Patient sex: M
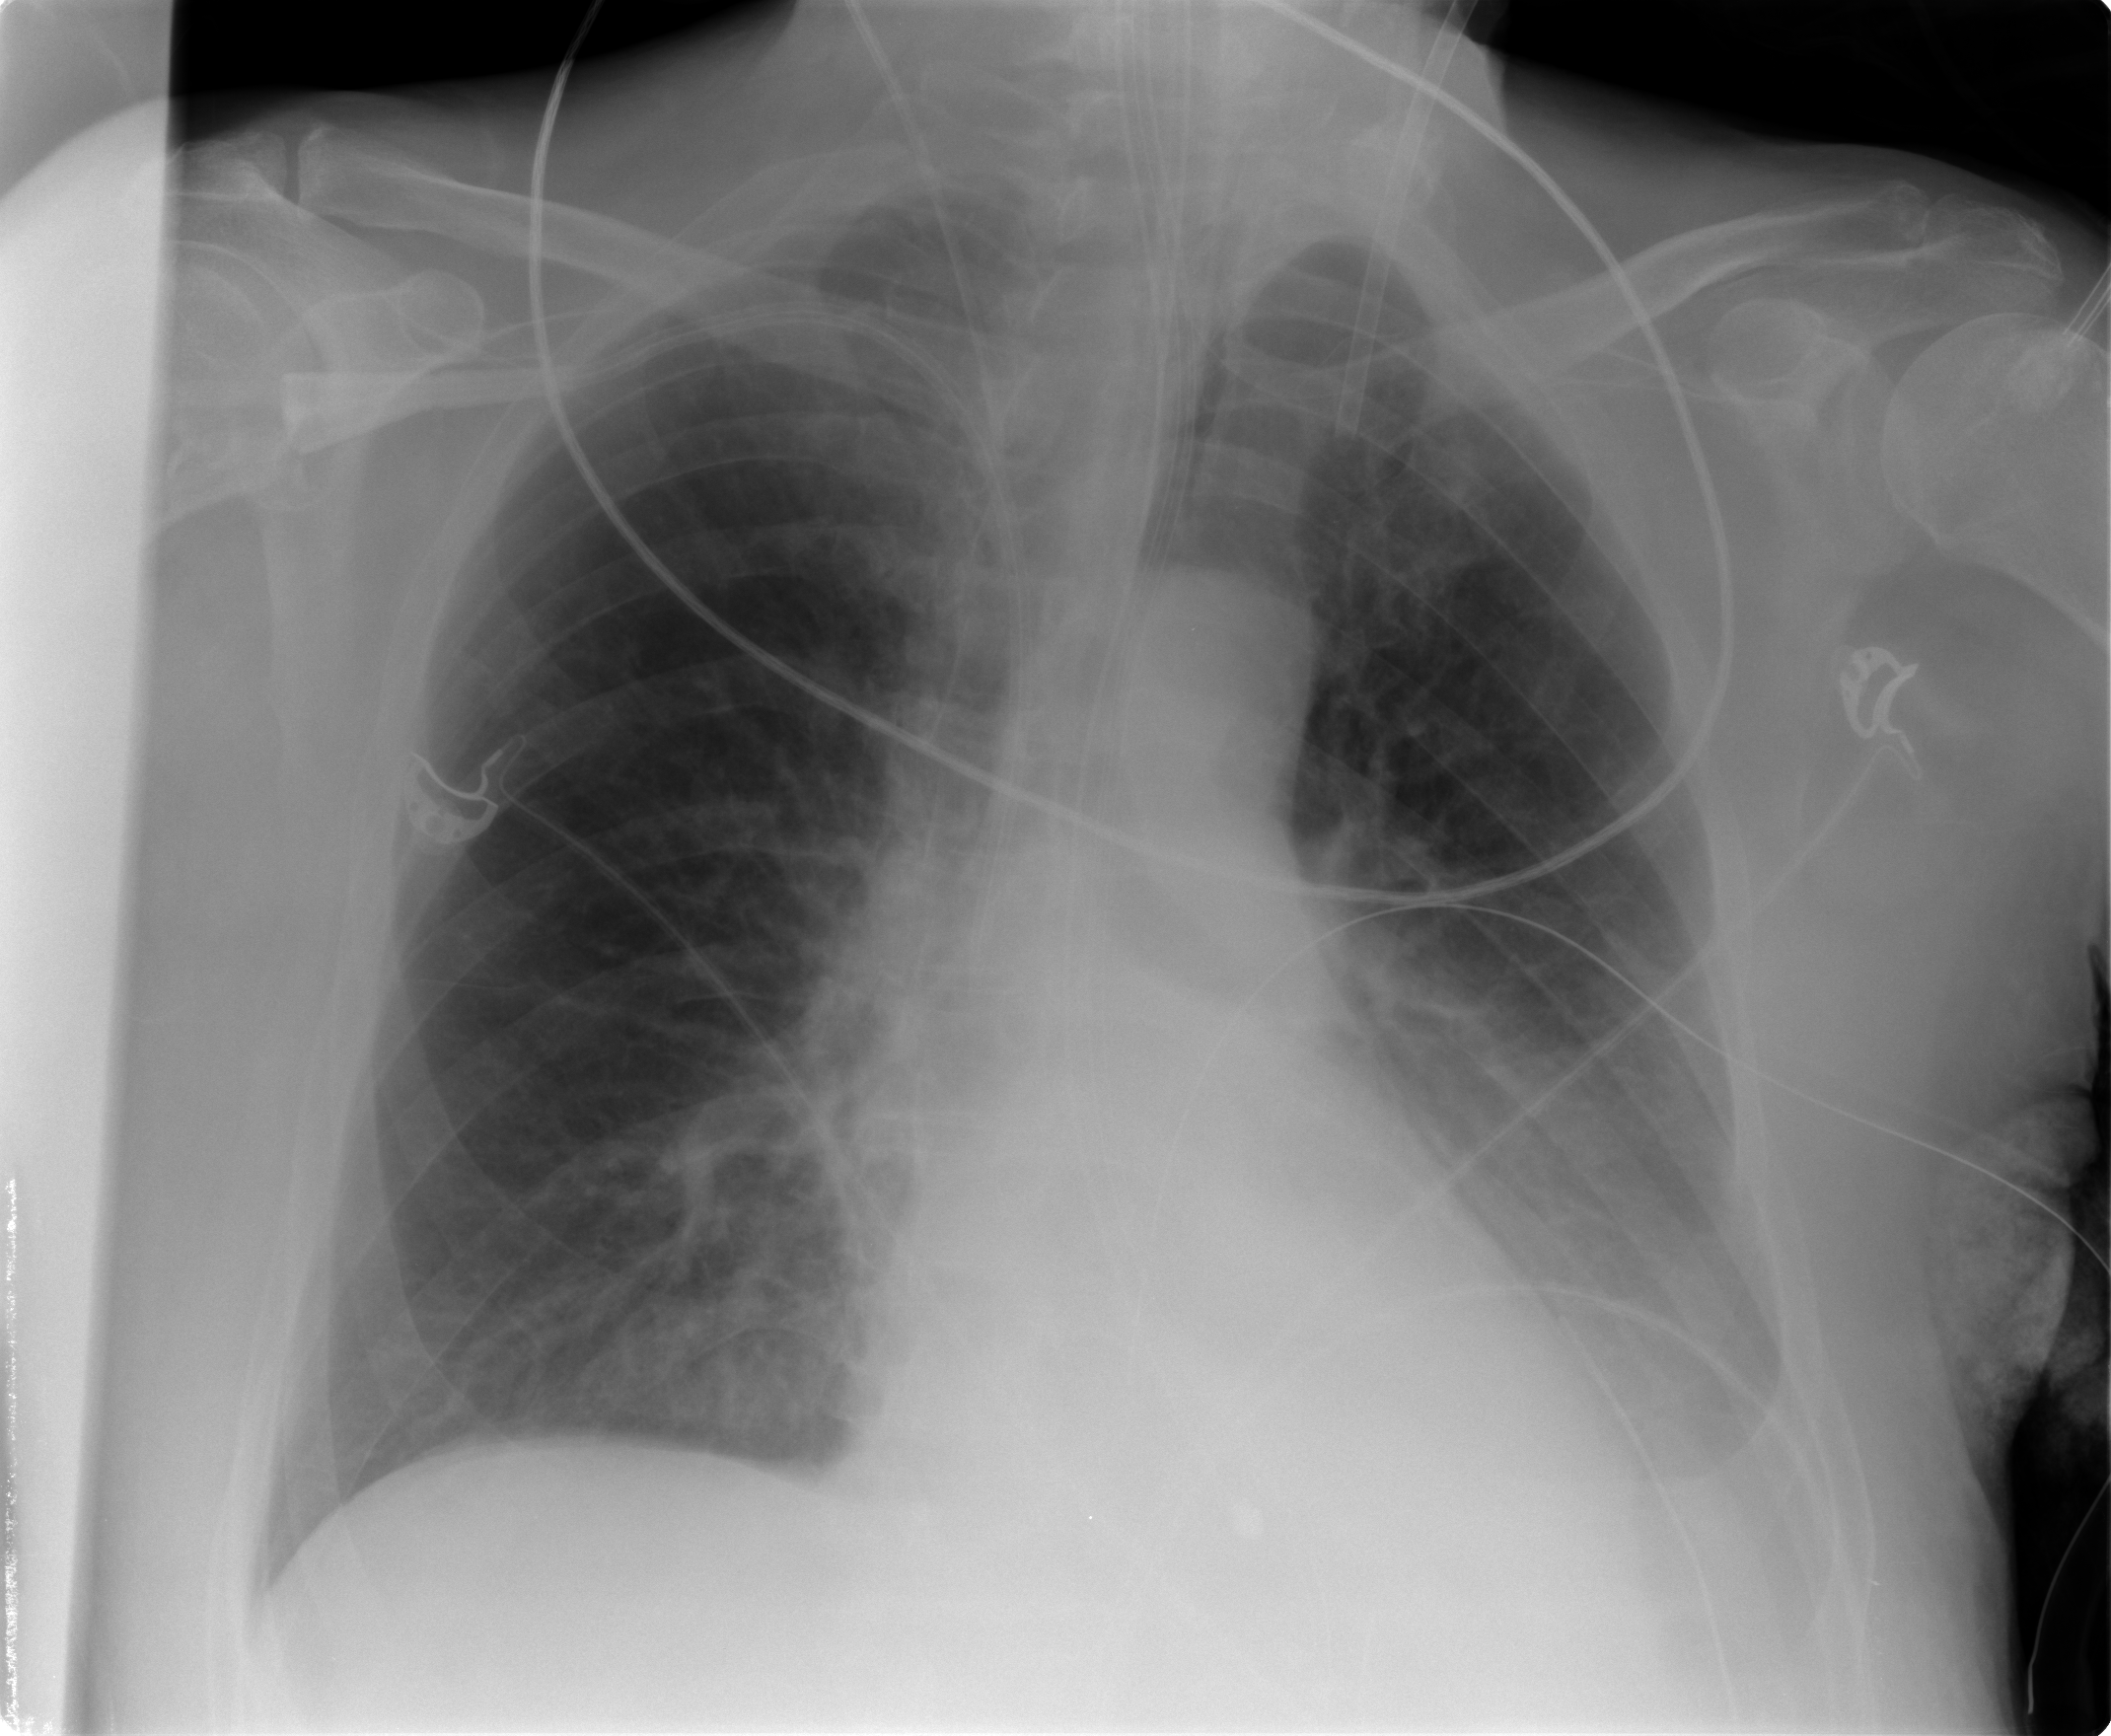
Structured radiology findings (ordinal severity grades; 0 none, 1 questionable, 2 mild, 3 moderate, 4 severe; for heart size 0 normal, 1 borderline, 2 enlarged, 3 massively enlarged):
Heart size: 1
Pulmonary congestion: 1
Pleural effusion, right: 0
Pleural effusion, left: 2
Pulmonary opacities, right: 0
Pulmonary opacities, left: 0
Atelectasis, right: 1
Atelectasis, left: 2